Question: I was trying to add a link in the sitemap. you can see in following picture what I got after I import the 'customizations' xml.

how to change the name "Unknown3205" ???
I have added this following XML setting:
'''
<Group Id="Extensions" ResourceId="Group_Extensions">
<SubArea Id="new_Edit_Trip" Url="$Webresource:new_/Edit_Task.htm"/>
.....................
...................
</Group>
'''
What is wrong with it?
Thanks.
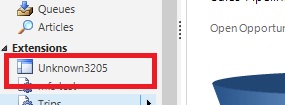
Answer: You can specify attribute 'Title' into 'SubArea'. Something like this:
'''
<SubArea Id="new_Edit_Trip" Title="Edit Task" Url="$Webresource:new_/Edit_Task.htm"/>
'''